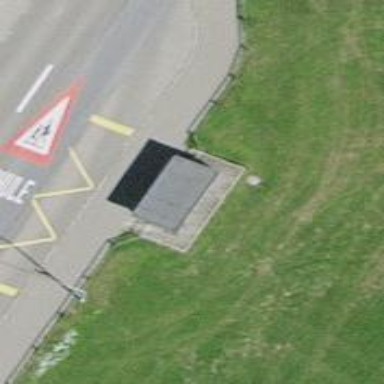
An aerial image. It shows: Public transport shelter.